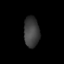
Tissue: lung
Cell type: Epithelial cells
Senescence score: 0.1516
Nuclear area (px): 455
Mean DAPI intensity: 62.242